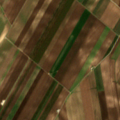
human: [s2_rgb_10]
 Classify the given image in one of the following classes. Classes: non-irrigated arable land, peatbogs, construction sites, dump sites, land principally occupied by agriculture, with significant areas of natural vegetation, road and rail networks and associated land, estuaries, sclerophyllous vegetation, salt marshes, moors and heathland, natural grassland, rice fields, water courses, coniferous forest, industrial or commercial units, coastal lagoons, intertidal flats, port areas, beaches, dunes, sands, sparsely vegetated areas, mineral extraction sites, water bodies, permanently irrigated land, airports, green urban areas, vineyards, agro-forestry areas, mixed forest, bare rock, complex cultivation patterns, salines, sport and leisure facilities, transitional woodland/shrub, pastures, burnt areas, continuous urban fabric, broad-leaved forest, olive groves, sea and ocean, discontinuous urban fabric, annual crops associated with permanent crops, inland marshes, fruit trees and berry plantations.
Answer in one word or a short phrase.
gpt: non-irrigated arable land